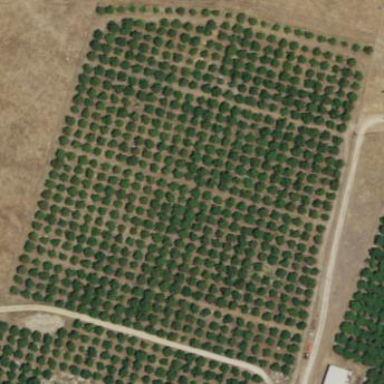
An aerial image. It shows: Orchard.